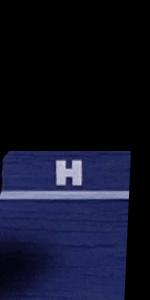
Label: Empty